Question: My app's storyboard looks like this.

There is a list of websites defined in an array in the 'PageViewController'. What I'm now trying to do is to let the user type the index number in the textfield in the 'MainViewController' and when you tap the button, in the page view controller, display the corresponding website from the array.Below is my code (I know there are flaws in this app. This is just a demo),
'''
#import "MainViewController.h"
#import "PageViewController.h"
@interface MainViewController ()
@property (nonatomic, assign) NSInteger selectedIndex;
@end
@implementation MainViewController
- (IBAction)buttonPressed:(id)sender
{
self.selectedIndex = [self.textField.text integerValue];
[self performSegueWithIdentifier:@"ToNext" sender:nil];
}
- (void)prepareForSegue:(UIStoryboardSegue *)segue sender:(id)sender
{
PageViewController *pageVC = [segue destinationViewController];
pageVC.index = self.selectedIndex;
}
@end
'''
The 'selectedIndex' property gets the number the user types in correctly. The problem arises when it's passed on to the 'pageVC'.
I have another property called 'index' of 'NSInteger' type in the 'PageViewController' to retrieve the passed in value. The problem is it always shows 0.
Can anybody tell me what I'm missing here? I'd really appreciate any suggestion.
I have also uploaded a project demonstrating my issue <URL> in case if my question isn't too clear.
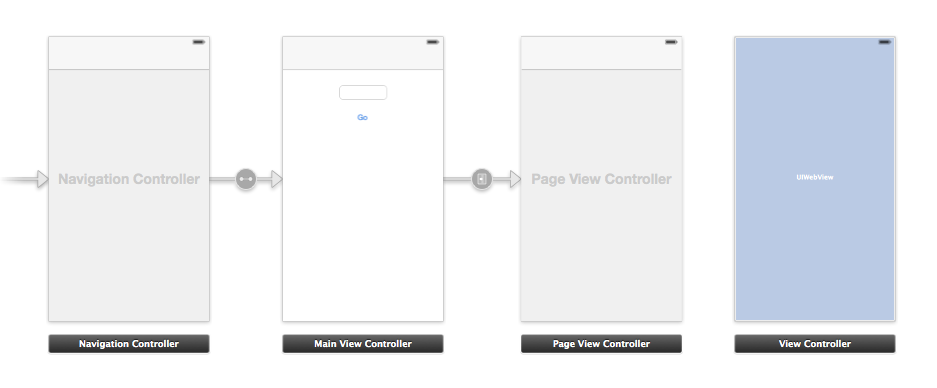
Answer: In your code remove :
'''
- (void)awakeFromNib
{
[super awakeFromNib];
[self createPages];
self.dataSource = self;
NSLog(@"Index = %lu", self.index);
[self setViewControllers:[NSArray arrayWithObject:self.pages[self.index]] direction:UIPageViewControllerNavigationDirectionForward animated:true completion:nil];
}
'''
and replace it by :
'''
- (void)viewWillAppear:(BOOL)animated
{
[super viewWillAppear:animated];
[self createPages];
self.dataSource = self;
NSLog(@"Index = %d", self.index);
[self setViewControllers:[NSArray arrayWithObject:self.pages[self.index]] direction:UIPageViewControllerNavigationDirectionForward animated:true completion:nil];
}
'''